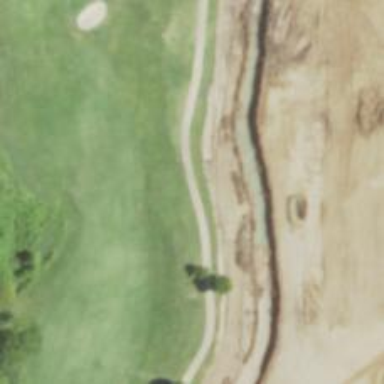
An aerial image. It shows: Path for both road and golf.